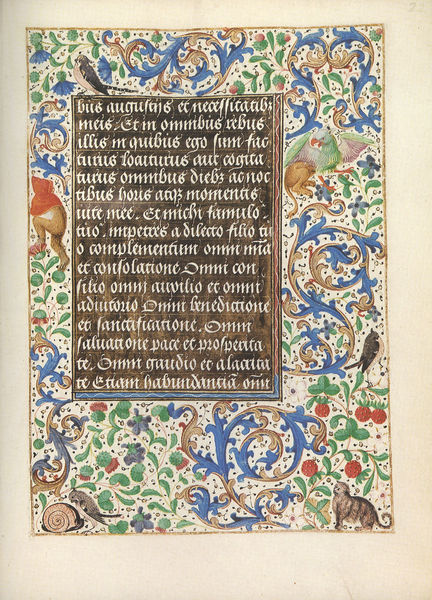
Titel: Stundenbuch der Maria von Burgund
Künstler: Liévin van Lathem
Institution: Wien, Österreichische Nationalbibliothek
Schlagwörter: blau, blätter, vogel, grün, blumen, schwarz, tiere, malerei, ornament, rahmen, gotik, früchte, schrift, papier, farbe, katze, kloster, buchseite, schnecke, miniatur, fraktur, farbigkeit, buchmalerei, miniaturmalerei, minuskel, satzspiegel, tiersymbolik